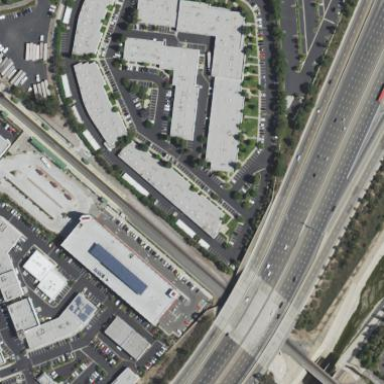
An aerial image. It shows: Commercial building.